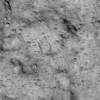
Atmospheric dust classification: not_dusty